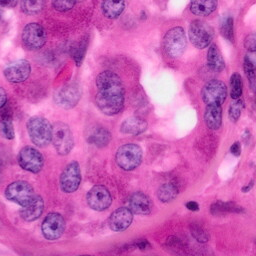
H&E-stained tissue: Pancreatic